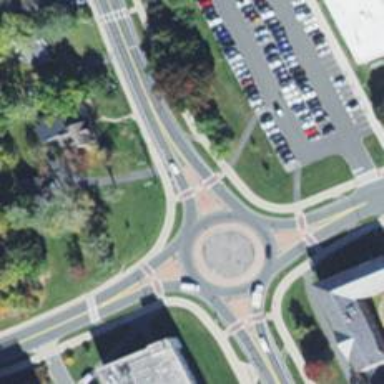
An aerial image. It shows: Secondary road with asphalt surface leading to roundabout.